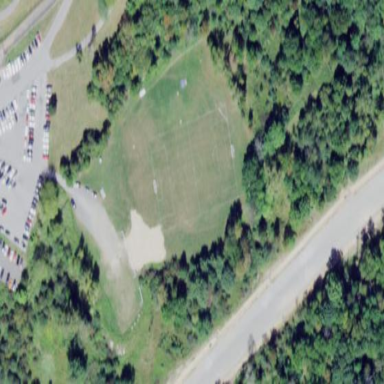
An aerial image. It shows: Soccer pitch for leisure land activities.